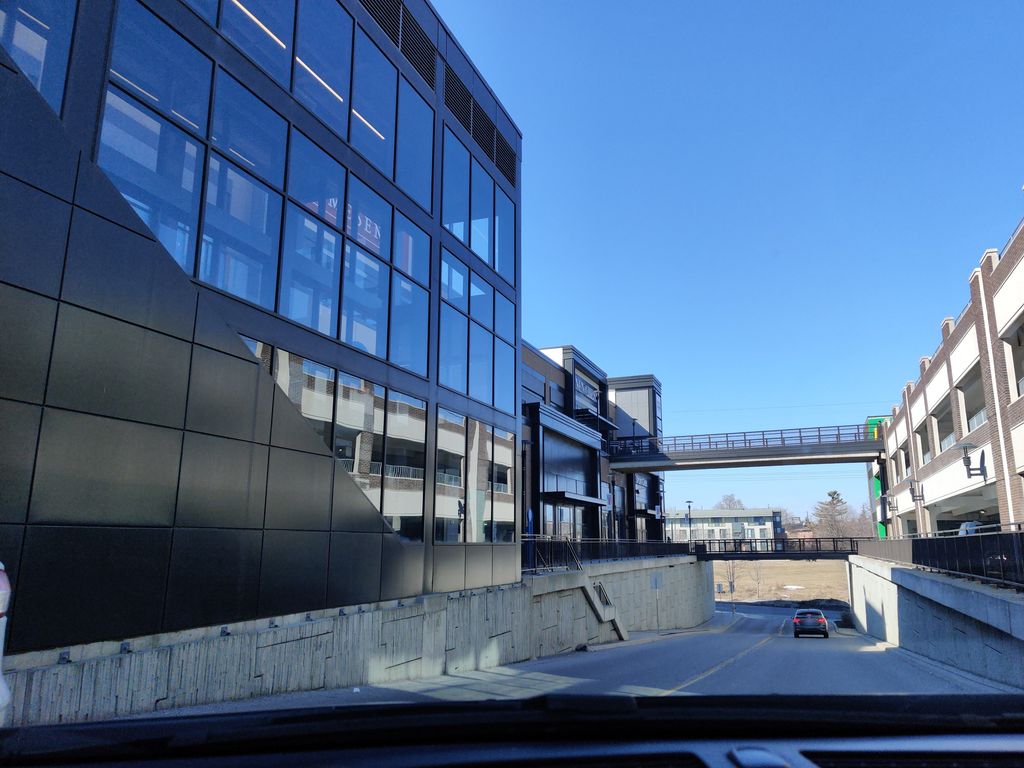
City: toronto